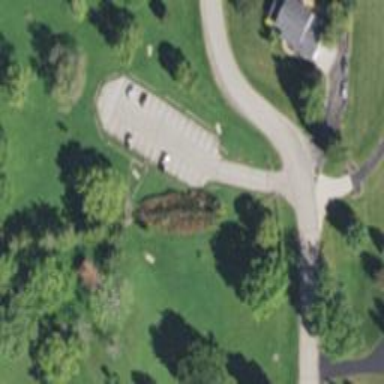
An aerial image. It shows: Disc golf course designed for leisure and sport.